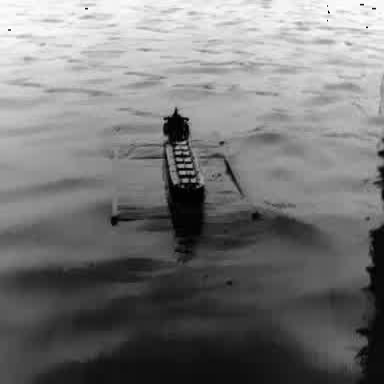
There is a liner in the infrared image.